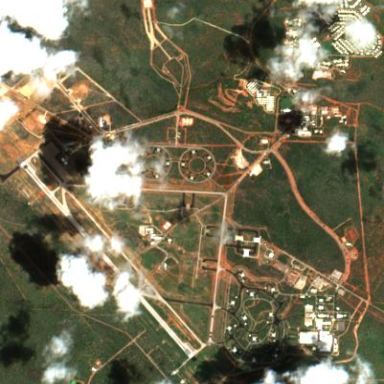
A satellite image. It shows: Military airfield located within aerodrome.